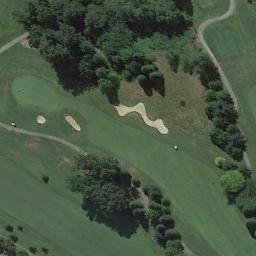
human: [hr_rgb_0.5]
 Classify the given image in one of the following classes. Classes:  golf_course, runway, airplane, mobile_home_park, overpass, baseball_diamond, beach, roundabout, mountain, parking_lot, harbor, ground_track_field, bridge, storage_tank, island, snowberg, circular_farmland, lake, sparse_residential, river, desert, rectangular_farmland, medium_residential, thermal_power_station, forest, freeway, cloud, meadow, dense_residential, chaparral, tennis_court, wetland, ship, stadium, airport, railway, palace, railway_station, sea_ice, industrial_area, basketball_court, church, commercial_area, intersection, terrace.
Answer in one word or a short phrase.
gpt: golf_course